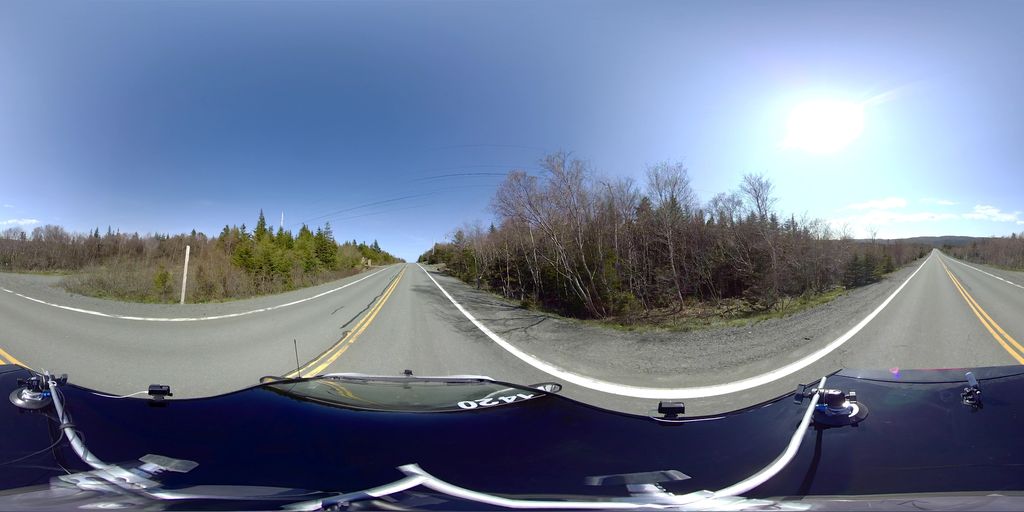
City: st_johns